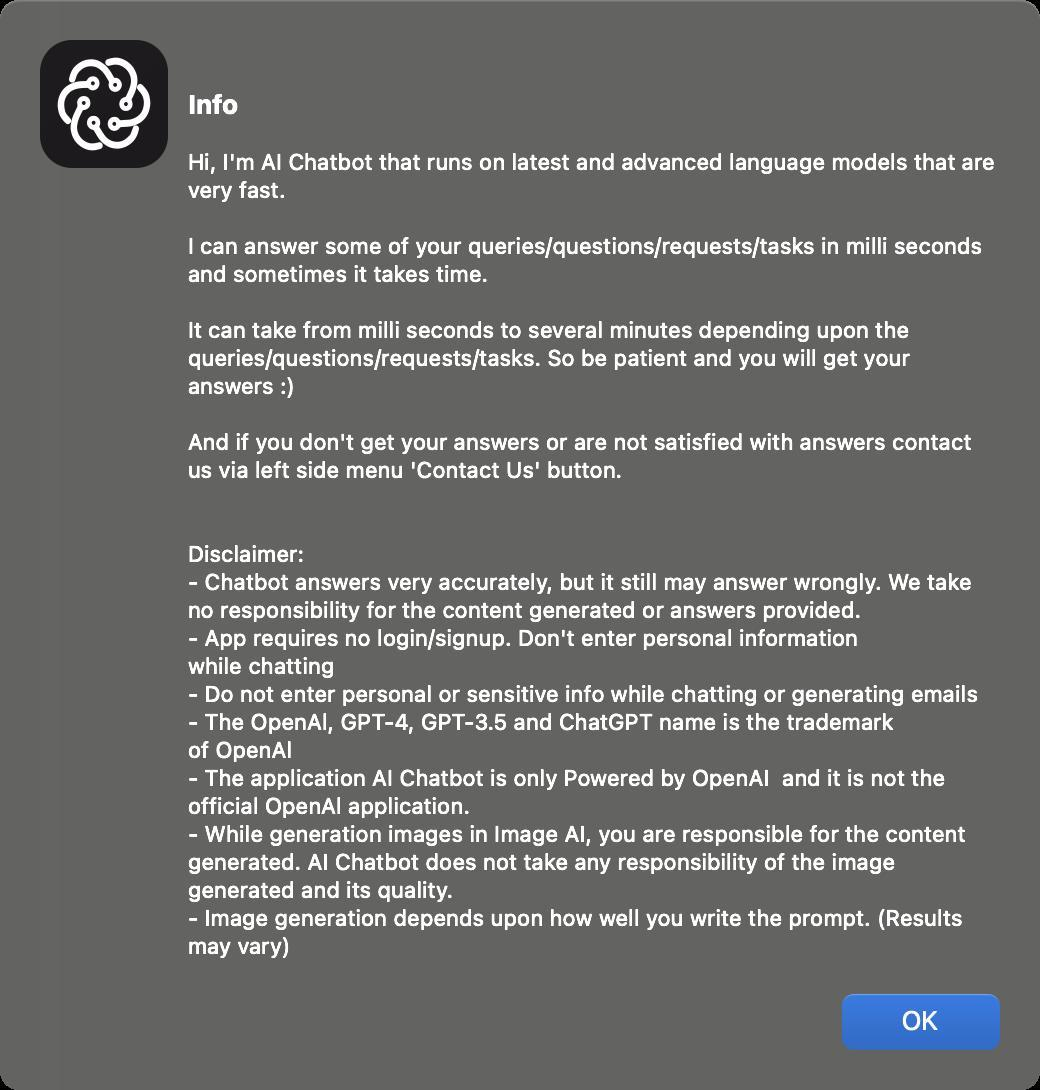
Accessibility tree:
{"name": "", "role": "AXWindow", "description": "alert", "role_description": "dialog", "value": null, "position": "604.00;151.00", "size": "520;545", "children": [{"name": null, "role": "AXImage", "description": "Chatbot alert", "role_description": "image", "value": null, "position": "20.00;20.00", "size": "64;64", "children": []}, {"name": null, "role": "AXStaticText", "description": null, "role_description": "text", "value": "Info", "position": "92.00;44.00", "size": "410;16", "children": []}, {"name": null, "role": "AXStaticText", "description": null, "role_description": "text", "value": "Hi, I'm AI Chatbot that runs on latest and advanced language models that are very fast.\n\nI can answer some of your queries/questions/requests/tasks in milli seconds and sometimes it takes time.\n\nIt can take from milli seconds to several minutes depending upon the queries/questions/requests/tasks. So be patient and you will get your answers :)\n\nAnd if you don't get your answers or are not satisfied with answers contact us via left side menu 'Contact Us' button.\n\n\nDisclaimer:\n- Chatbot answers very accurately, but it still may answer wrongly. We take no responsibility for the content generated or answers provided.\n- App requires no login/signup. Don't enter personal information while chatting\n- Do not enter personal or sensitive info while chatting or generating emails\n- The OpenAl, GPT-4, GPT-3.5 and ChatGPT name is the trademark of OpenAl\n- The application AI Chatbot is only Powered by OpenAI  and it is not the official OpenAl application.\n- While generation images in Image AI, you are responsible for the content generated. AI Chatbot does not take any responsibility of the image generated and its quality.\n- Image generation depends upon how well you write the prompt. (Results may vary)", "position": "92.00;74.00", "size": "410;406", "children": []}, {"name": "OK", "role": "AXButton", "description": null, "role_description": "button", "value": null, "position": "415.00;491.00", "size": "91;40", "children": []}]}